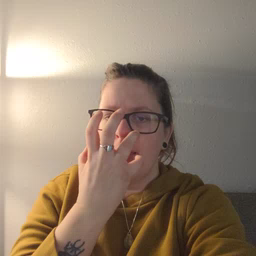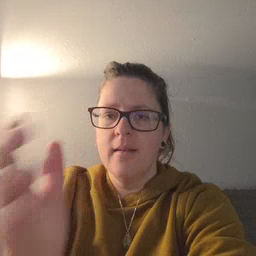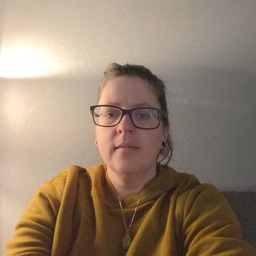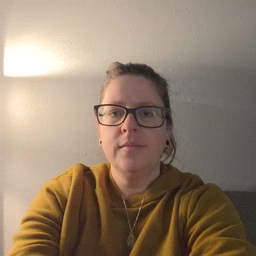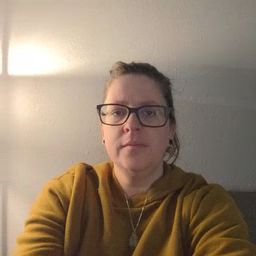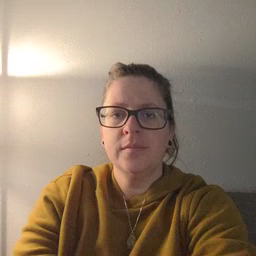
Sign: mad